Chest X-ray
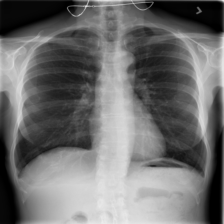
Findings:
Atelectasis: negative
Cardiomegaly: negative
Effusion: negative
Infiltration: negative
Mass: negative
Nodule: negative
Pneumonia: negative
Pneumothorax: negative
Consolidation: negative
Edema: negative
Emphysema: negative
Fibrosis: negative
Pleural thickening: negative
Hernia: negative